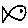
Label: fish